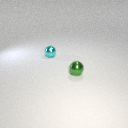
small cyan metal sphere to the left of small green metal sphere